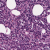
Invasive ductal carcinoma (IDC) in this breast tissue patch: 1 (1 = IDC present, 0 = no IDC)